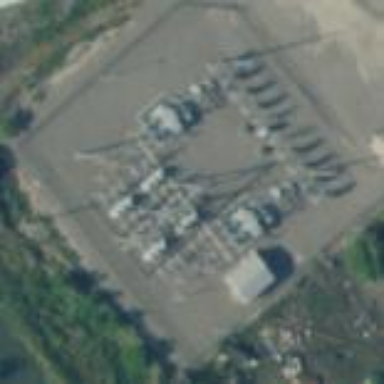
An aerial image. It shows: Power substation.